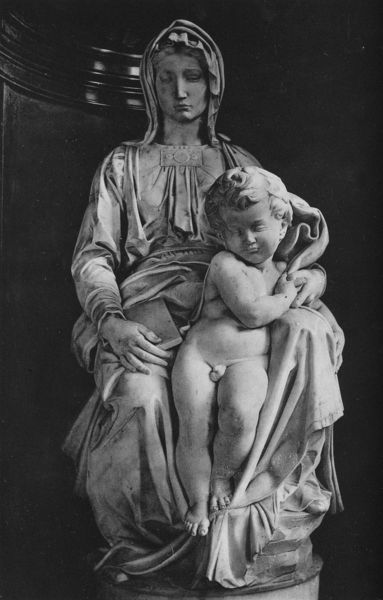
Titel: Die Brügger Madonna
Künstler: Michelangelo
Standort: Brügge, Liebfrauenkirche (EU - B)
Schlagwörter: hand, nackt, umhang, sitzen, frau, kleid, marmor, schmuck, weiss, schleier, haube, falten, halten, stehen, stein, hände, innenraum, kirche, figur, mantel, kind, skulptur, statue, baby, thron, kopftuch, plastik, junge, penis, buch, christus, jesus, mittelalter, niesche, maria, madonna, kapuze, elisabeht, schniedel